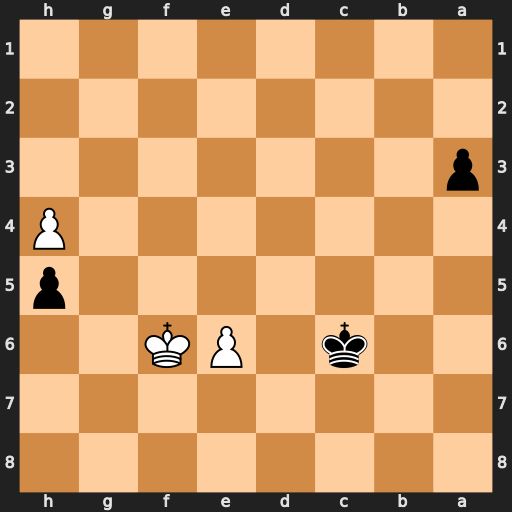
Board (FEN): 8/8/2k1PK2/7p/7P/p7/8/8
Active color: b
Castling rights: -
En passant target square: -
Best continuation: a2 e7 a1=Q+